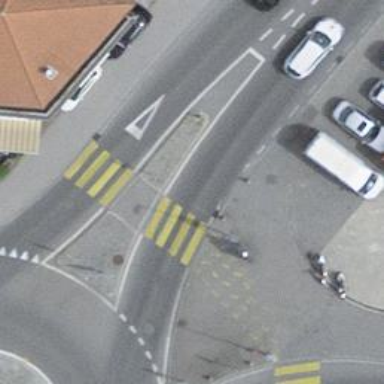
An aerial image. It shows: Zebra crossing on the road.